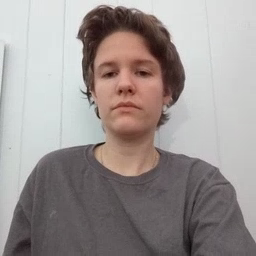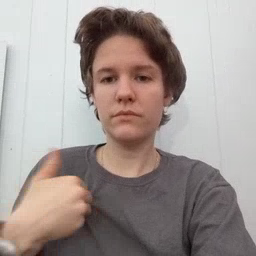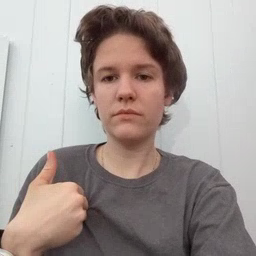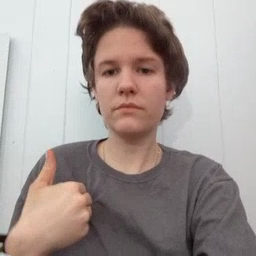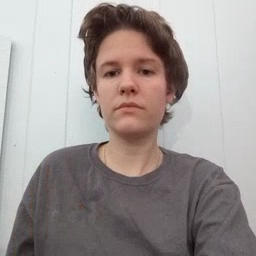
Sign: have